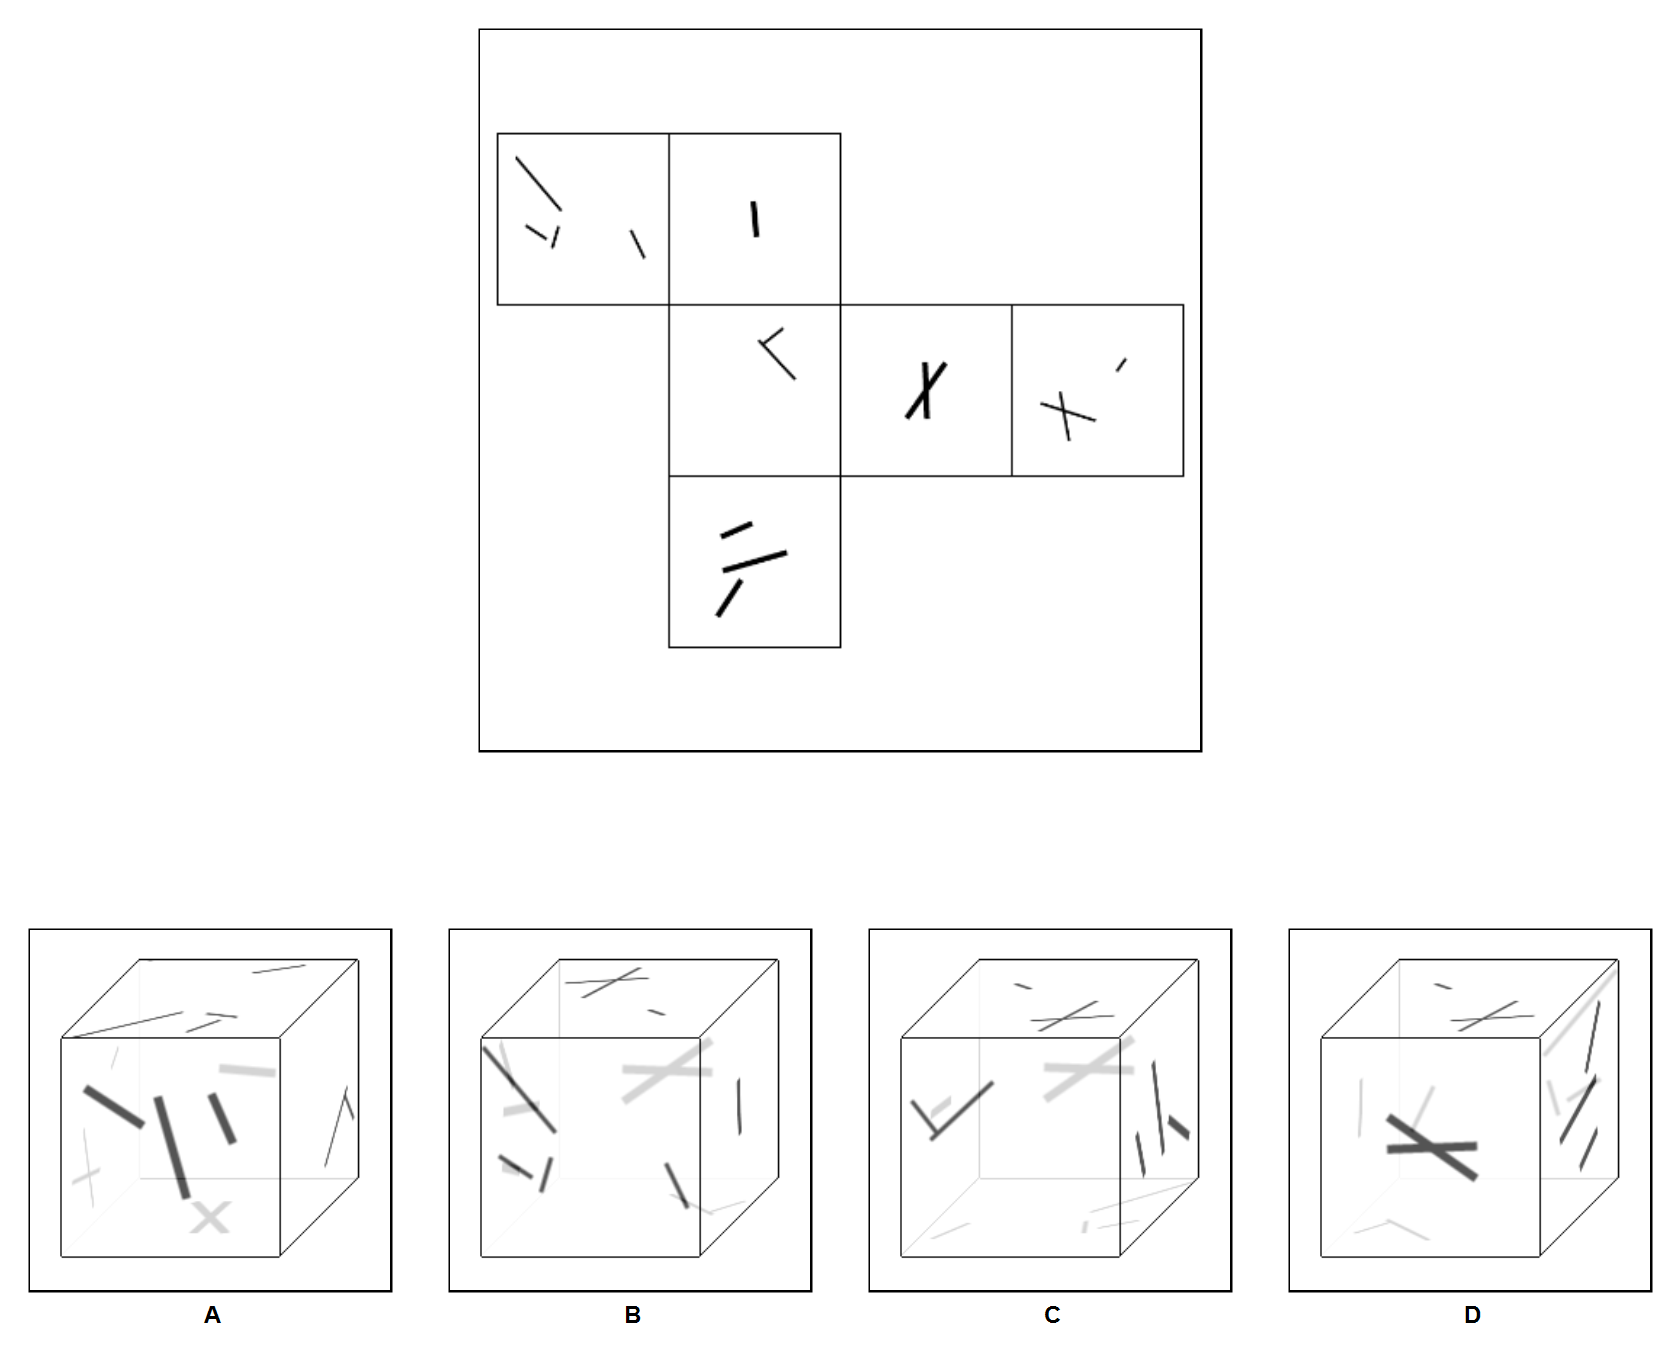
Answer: C